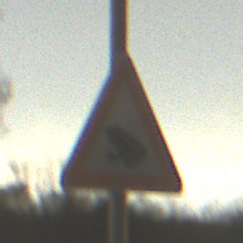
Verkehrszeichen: AmphibienwanderungRechts
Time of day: Night
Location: Outdoor (Nature)
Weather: Clear
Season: NotSpecified
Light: Natural